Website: bh-photo
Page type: account-dashboard
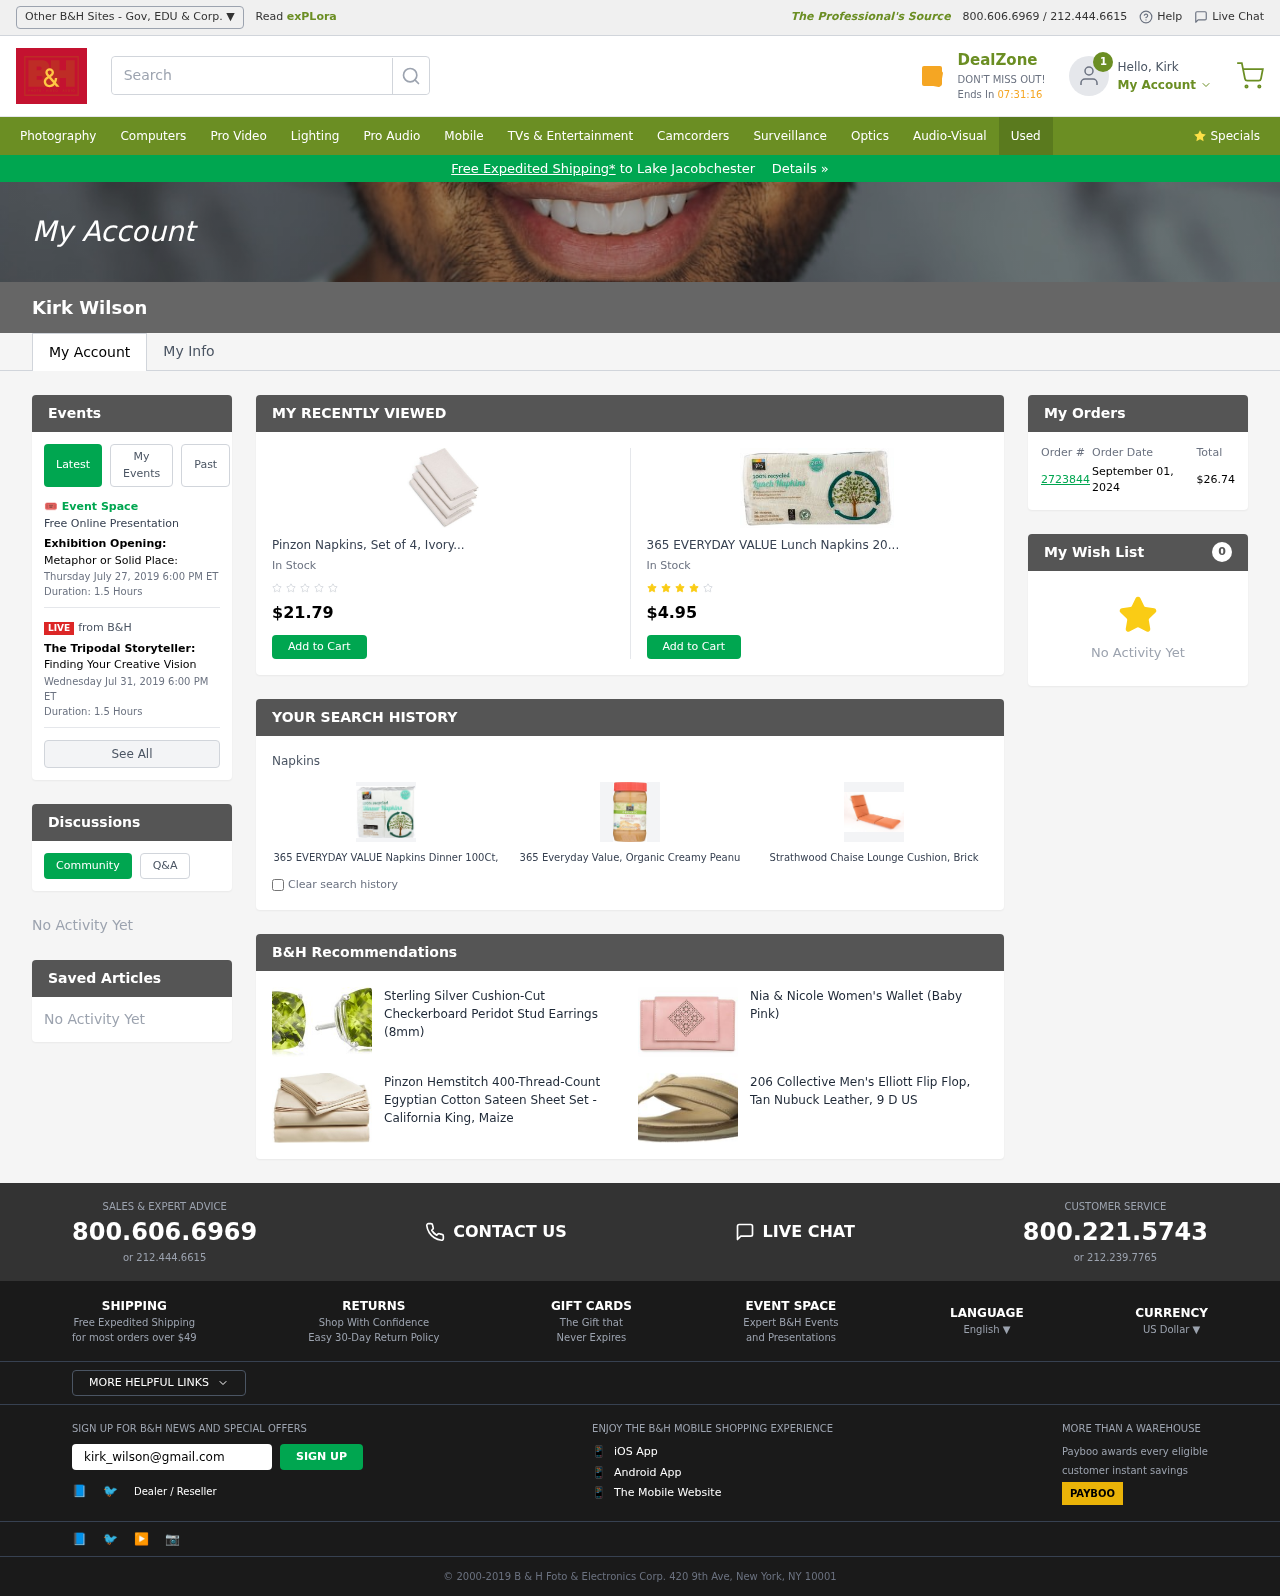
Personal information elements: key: PII_CITY
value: Lake Jacobchester
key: PII_EMAIL
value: kirk_wilson@gmail.com
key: PII_FIRSTNAME
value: Kirk
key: PII_FULLNAME
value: Kirk Wilson
Product elements: key: PRODUCT1_NAME
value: Pinzon Napkins, Set of 4, Ivory
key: PRODUCT1_PRICE
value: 21.79
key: PRODUCT2_NAME
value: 365 EVERYDAY VALUE Lunch Napkins 200 Count, 200 CT
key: PRODUCT2_PRICE
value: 4.95
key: PRODUCT3_ITEM_CATEGORY
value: Napkins
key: PRODUCT3_NAME
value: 365 EVERYDAY VALUE Napkins Dinner 100Ct, 100 CT
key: PRODUCT4_NAME
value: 365 Everyday Value, Organic Creamy Peanut Butter, 16 oz
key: PRODUCT5_NAME
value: Strathwood Chaise Lounge Cushion, Brick
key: PRODUCT6_NAME
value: Sterling Silver Cushion-Cut Checkerboard Peridot Stud Earrings (8mm)
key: PRODUCT7_NAME
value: Nia & Nicole Women's Wallet (Baby Pink)
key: PRODUCT8_NAME
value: Pinzon Hemstitch 400-Thread-Count Egyptian Cotton Sateen Sheet Set - California King, Maize
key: PRODUCT9_NAME
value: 206 Collective Men's Elliott Flip Flop, Tan Nubuck Leather, 9 D US
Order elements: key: ORDER_ID
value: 2723844
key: ORDER_DATE
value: September 01, 2024
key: ORDER_TOTAL
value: $26.74
Other elements: key: WISHLIST_COUNT
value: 0